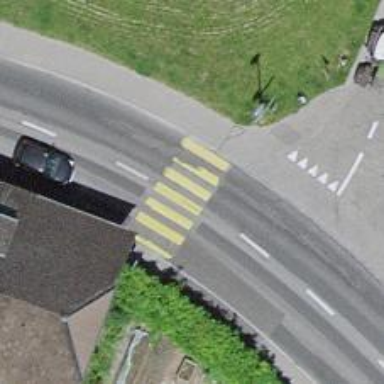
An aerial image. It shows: Zebra crossing on the road.